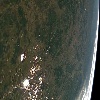
Label: land